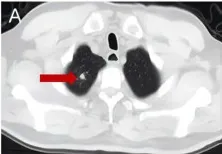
The chest high-resolution computed tomography and pathology of bronchoscopy biopsy. (A-C) The chest high-resolution computed tomography at onset indicated irregular nodular opacities in the upper and lower lobe of the right lung and the middle lobe of left lung (Red arrows).
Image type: radiology (ct)